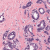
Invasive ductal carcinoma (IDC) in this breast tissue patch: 1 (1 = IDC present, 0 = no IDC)